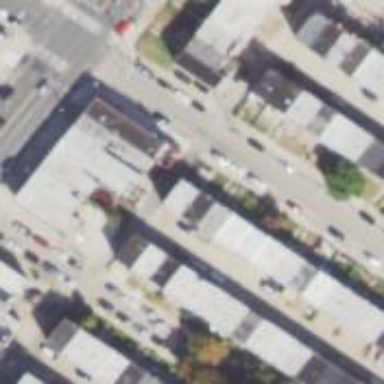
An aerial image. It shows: Alley classified as service road.